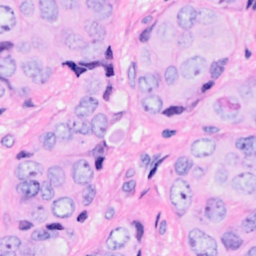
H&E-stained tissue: Breast